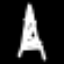
Label: The Eiffel Tower